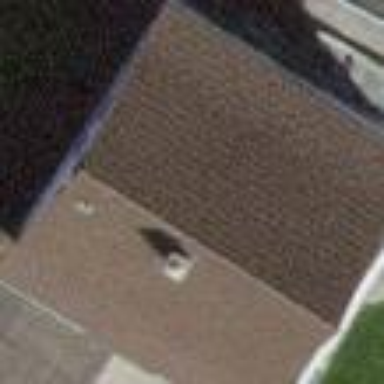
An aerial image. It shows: Gabled building with roof made of roof tiles.